Interaction volume radius: 5 \u00c5
Interaction volume height: 10 \u00c5
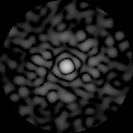
Disorder parameter: 0.8783